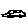
Label: car